Field crop: maize
Growth stage: 2
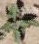
Species: atriplex